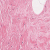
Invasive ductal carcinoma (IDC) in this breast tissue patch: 0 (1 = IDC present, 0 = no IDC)